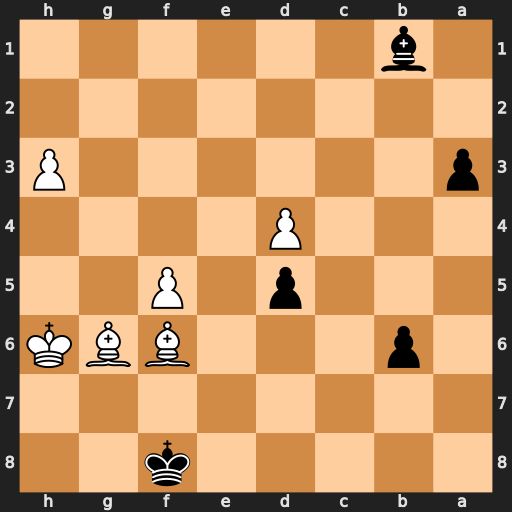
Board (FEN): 5k2/8/1p3BBK/3p1P2/3P4/p6P/8/1b6
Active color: b
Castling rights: -
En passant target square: -
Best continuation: Bxf5 Bg7+ Ke7 Bxf5 a2